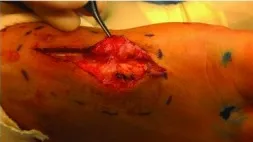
First Patient. B. Intra-operative visualization of dye-injected lymphatic.
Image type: medical_photograph (other_medical_photograph)